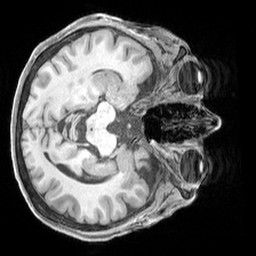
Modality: T1w
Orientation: axial
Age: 64
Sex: female
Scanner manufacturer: siemens
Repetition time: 2.3 s
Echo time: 0.00226 s